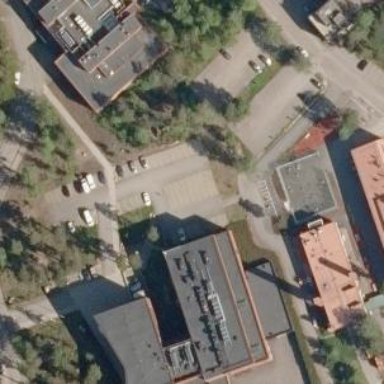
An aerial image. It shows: Parking area with paving stones.